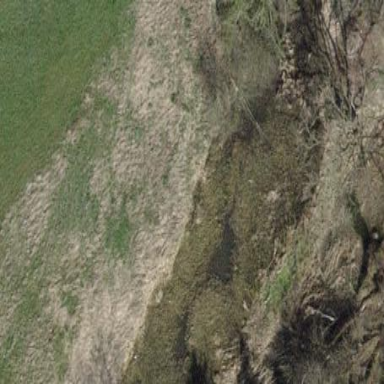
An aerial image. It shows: Pond surrounded by natural water.